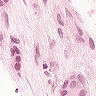
Metastatic tissue present: yes